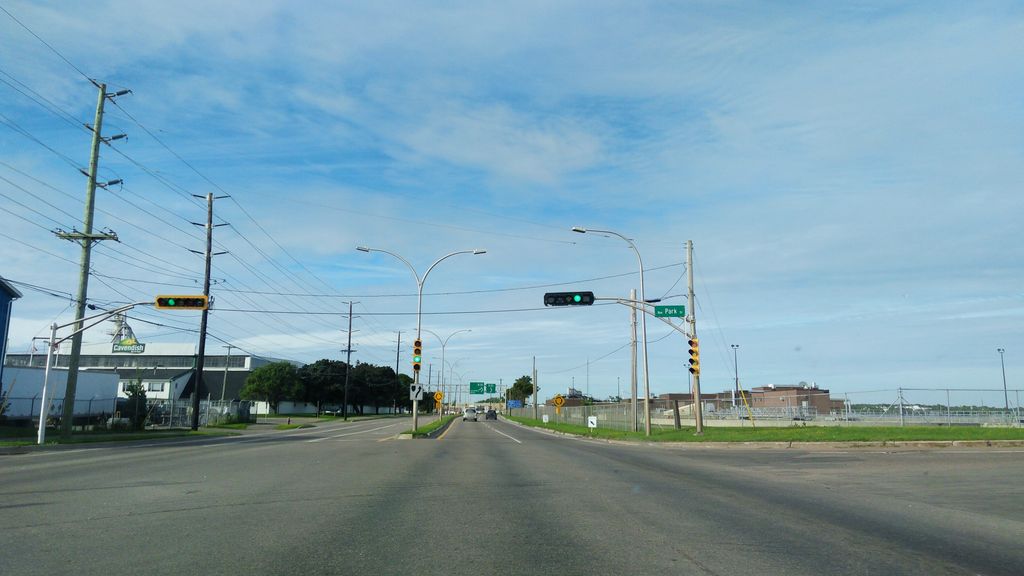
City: charlottetown